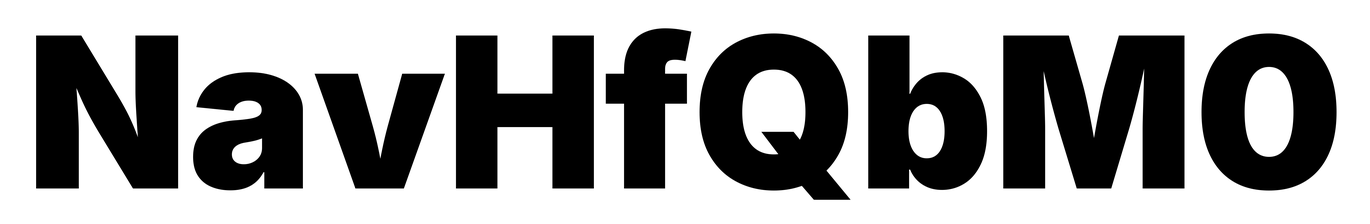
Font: Inter_Black